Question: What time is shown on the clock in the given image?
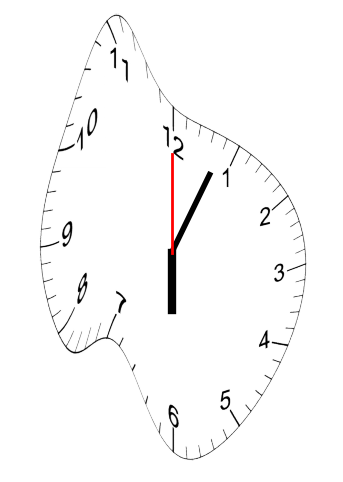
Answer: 06:04:00